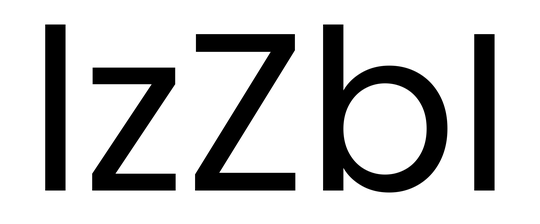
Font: Poppins-Regular